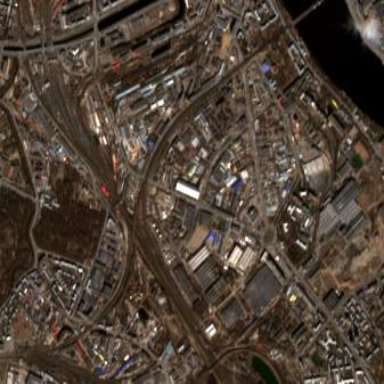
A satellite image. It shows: Industrial area.